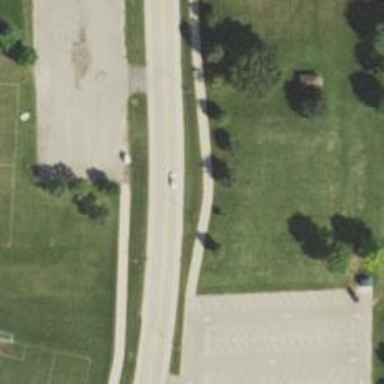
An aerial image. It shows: Footway along the road.